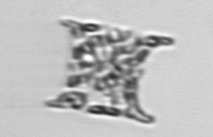
Label: Eucampia